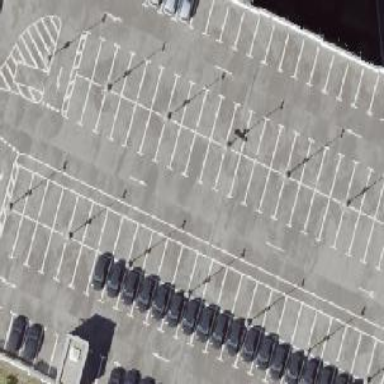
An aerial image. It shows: Multi-storey parking building with flat roof.